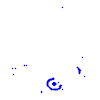
Particle: proton